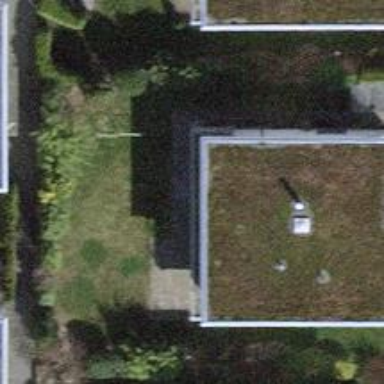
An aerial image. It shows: Residential garden.